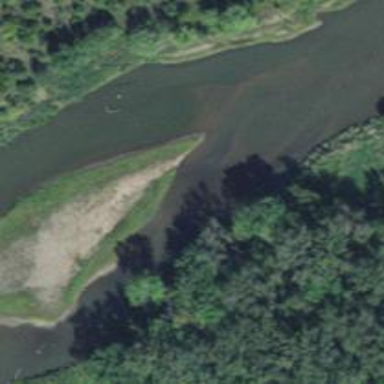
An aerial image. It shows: Beautiful river scene.